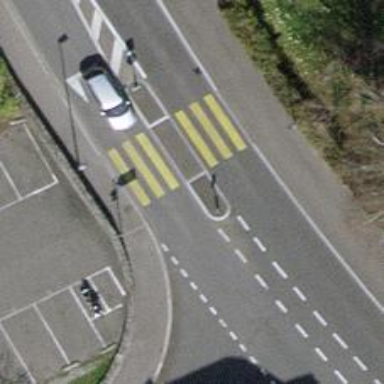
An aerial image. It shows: Asphalt footway.